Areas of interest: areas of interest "Industrial"
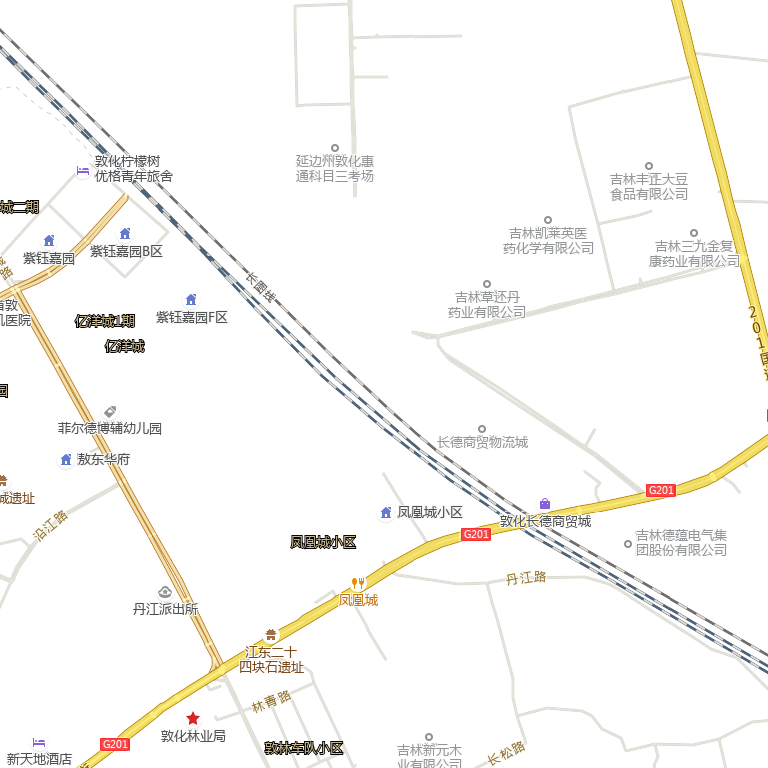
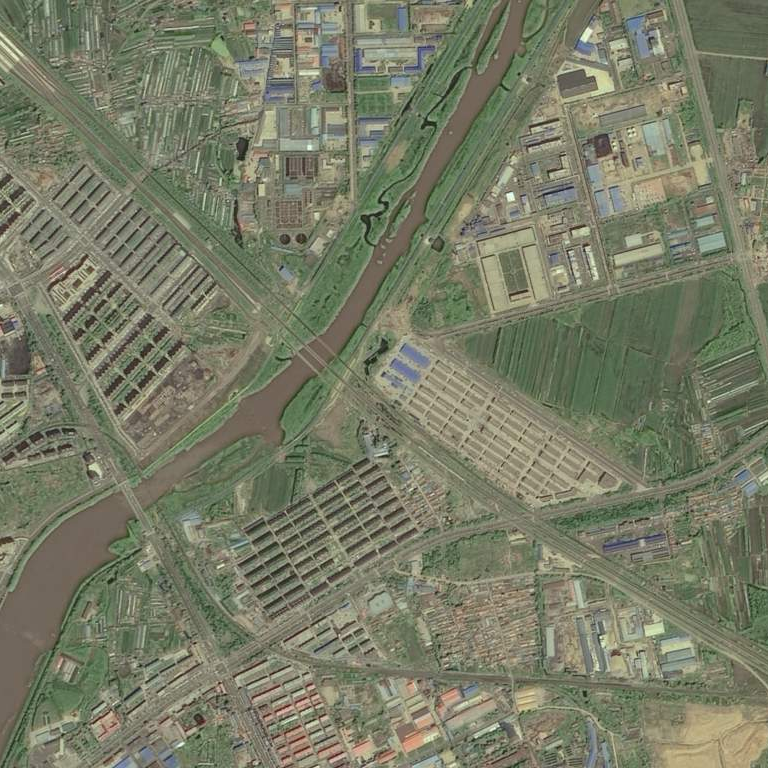